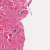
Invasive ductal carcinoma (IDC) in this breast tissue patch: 0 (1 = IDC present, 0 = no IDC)